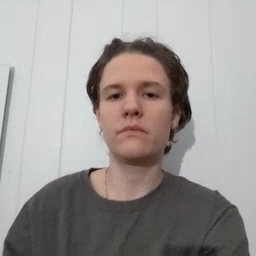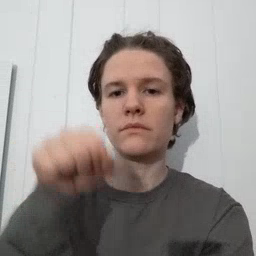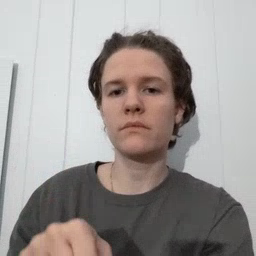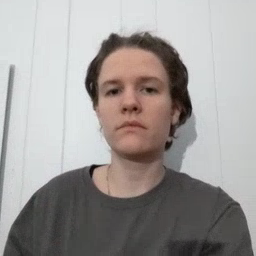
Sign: can